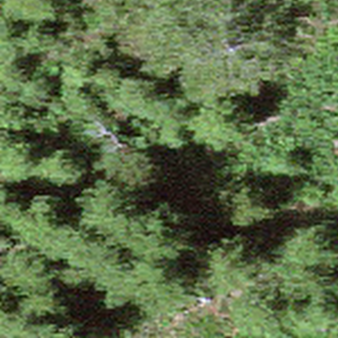
Label: other